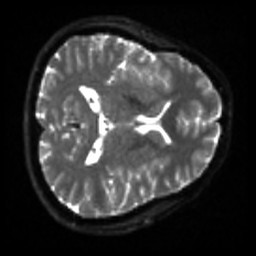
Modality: sbref
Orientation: axial
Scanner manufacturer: siemens
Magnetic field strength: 3 T
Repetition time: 4 s
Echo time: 0.0594 s